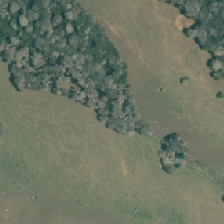
Land cover: broadleaved_indigenous_hardwood